Field crop: maize
Growth stage: 2
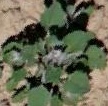
Species: chenopodium